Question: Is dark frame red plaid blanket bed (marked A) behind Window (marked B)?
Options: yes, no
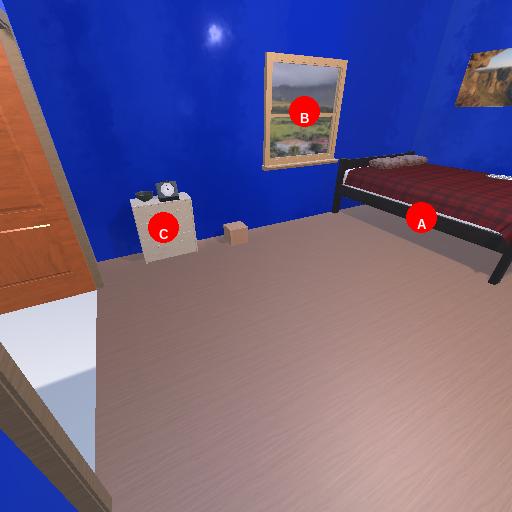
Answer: yes